Question: I want to create popover menu when certain menu item is hover-ed, my menu is like this :
item1 | item2 | item3
When item2 is hovered I want to display popover below the item2 with arrow pointing upwards. I'm sure this is very easy to do using javascript although I haven't done it yet. But requirement here is to use CSS only.
I found this example :
<URL>
Only difference is that I need for popover to show below the menu not above and arrow pointing upwards not downwards. Like in the image below :

Does anyone have example of how to do this? Or can help me to do this?
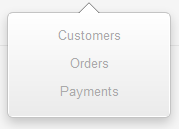
Answer: Man, you must learn how to use inspector :) Trick is in ':after' and ':before' pseudo classes.
So, here is working <URL> of that tutorial, I've changed some CSS, check it out.
NOTE: This is CSS3 valid demo. Those pseudo classes will not work in older browsers, and you will not see arrow. Same is with transitions, and other CSS3 fancy things. If you don't want JS, you should be aware of that.